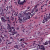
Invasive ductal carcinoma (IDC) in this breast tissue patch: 1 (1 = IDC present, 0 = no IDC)